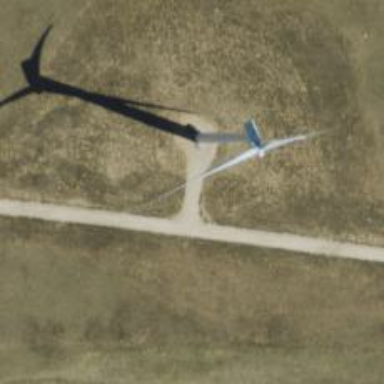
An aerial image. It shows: Wind generator using wind turbines of horizontal axis.